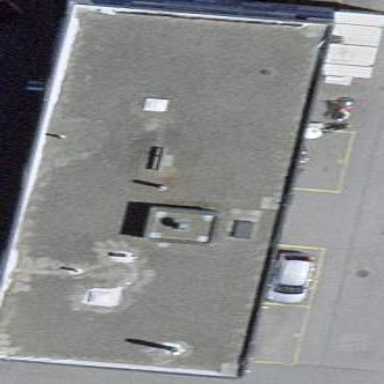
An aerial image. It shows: Commercial building.